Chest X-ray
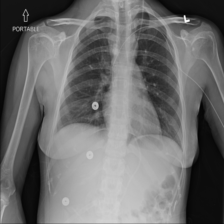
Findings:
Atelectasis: negative
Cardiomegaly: negative
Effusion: negative
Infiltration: negative
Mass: negative
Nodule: negative
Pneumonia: negative
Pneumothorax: negative
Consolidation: negative
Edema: negative
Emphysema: negative
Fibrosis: negative
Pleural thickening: negative
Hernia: negative